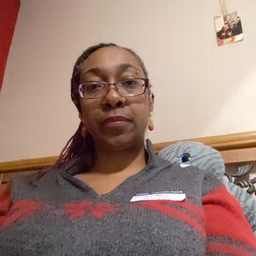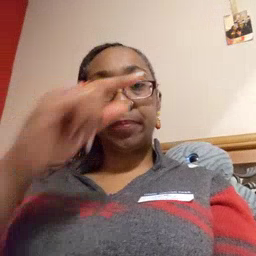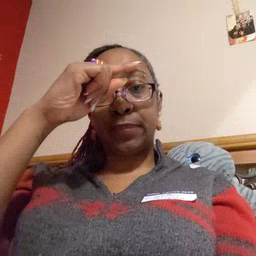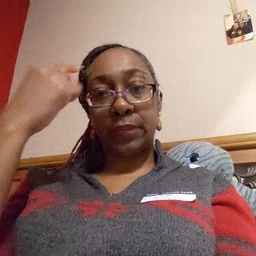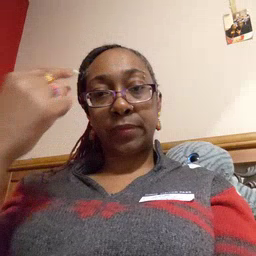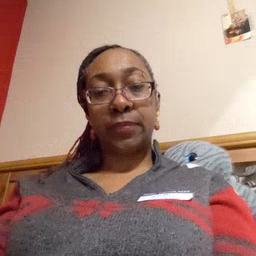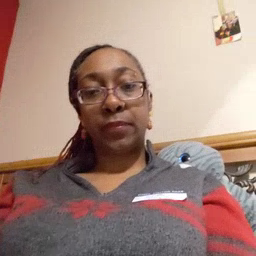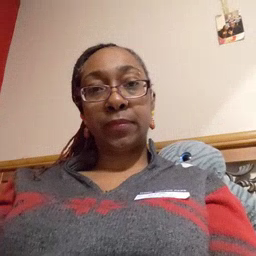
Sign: black